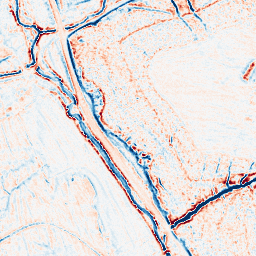
Category: edge_preserving
Decomposition family: bilateral
Decomposition parameters: d: 9
sigma_color: 100
sigma_space: 75
Upsampling method: regularized
Upsampling parameters: scale: 2
lambda_reg: 0.001
Upsampling scale: 2